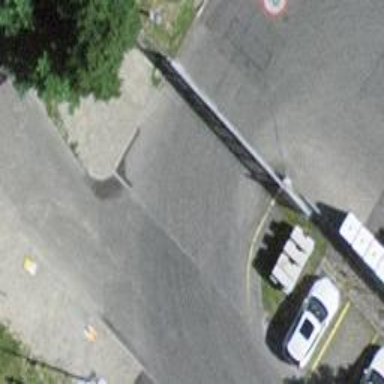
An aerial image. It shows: Metal fence as barrier.